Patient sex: M
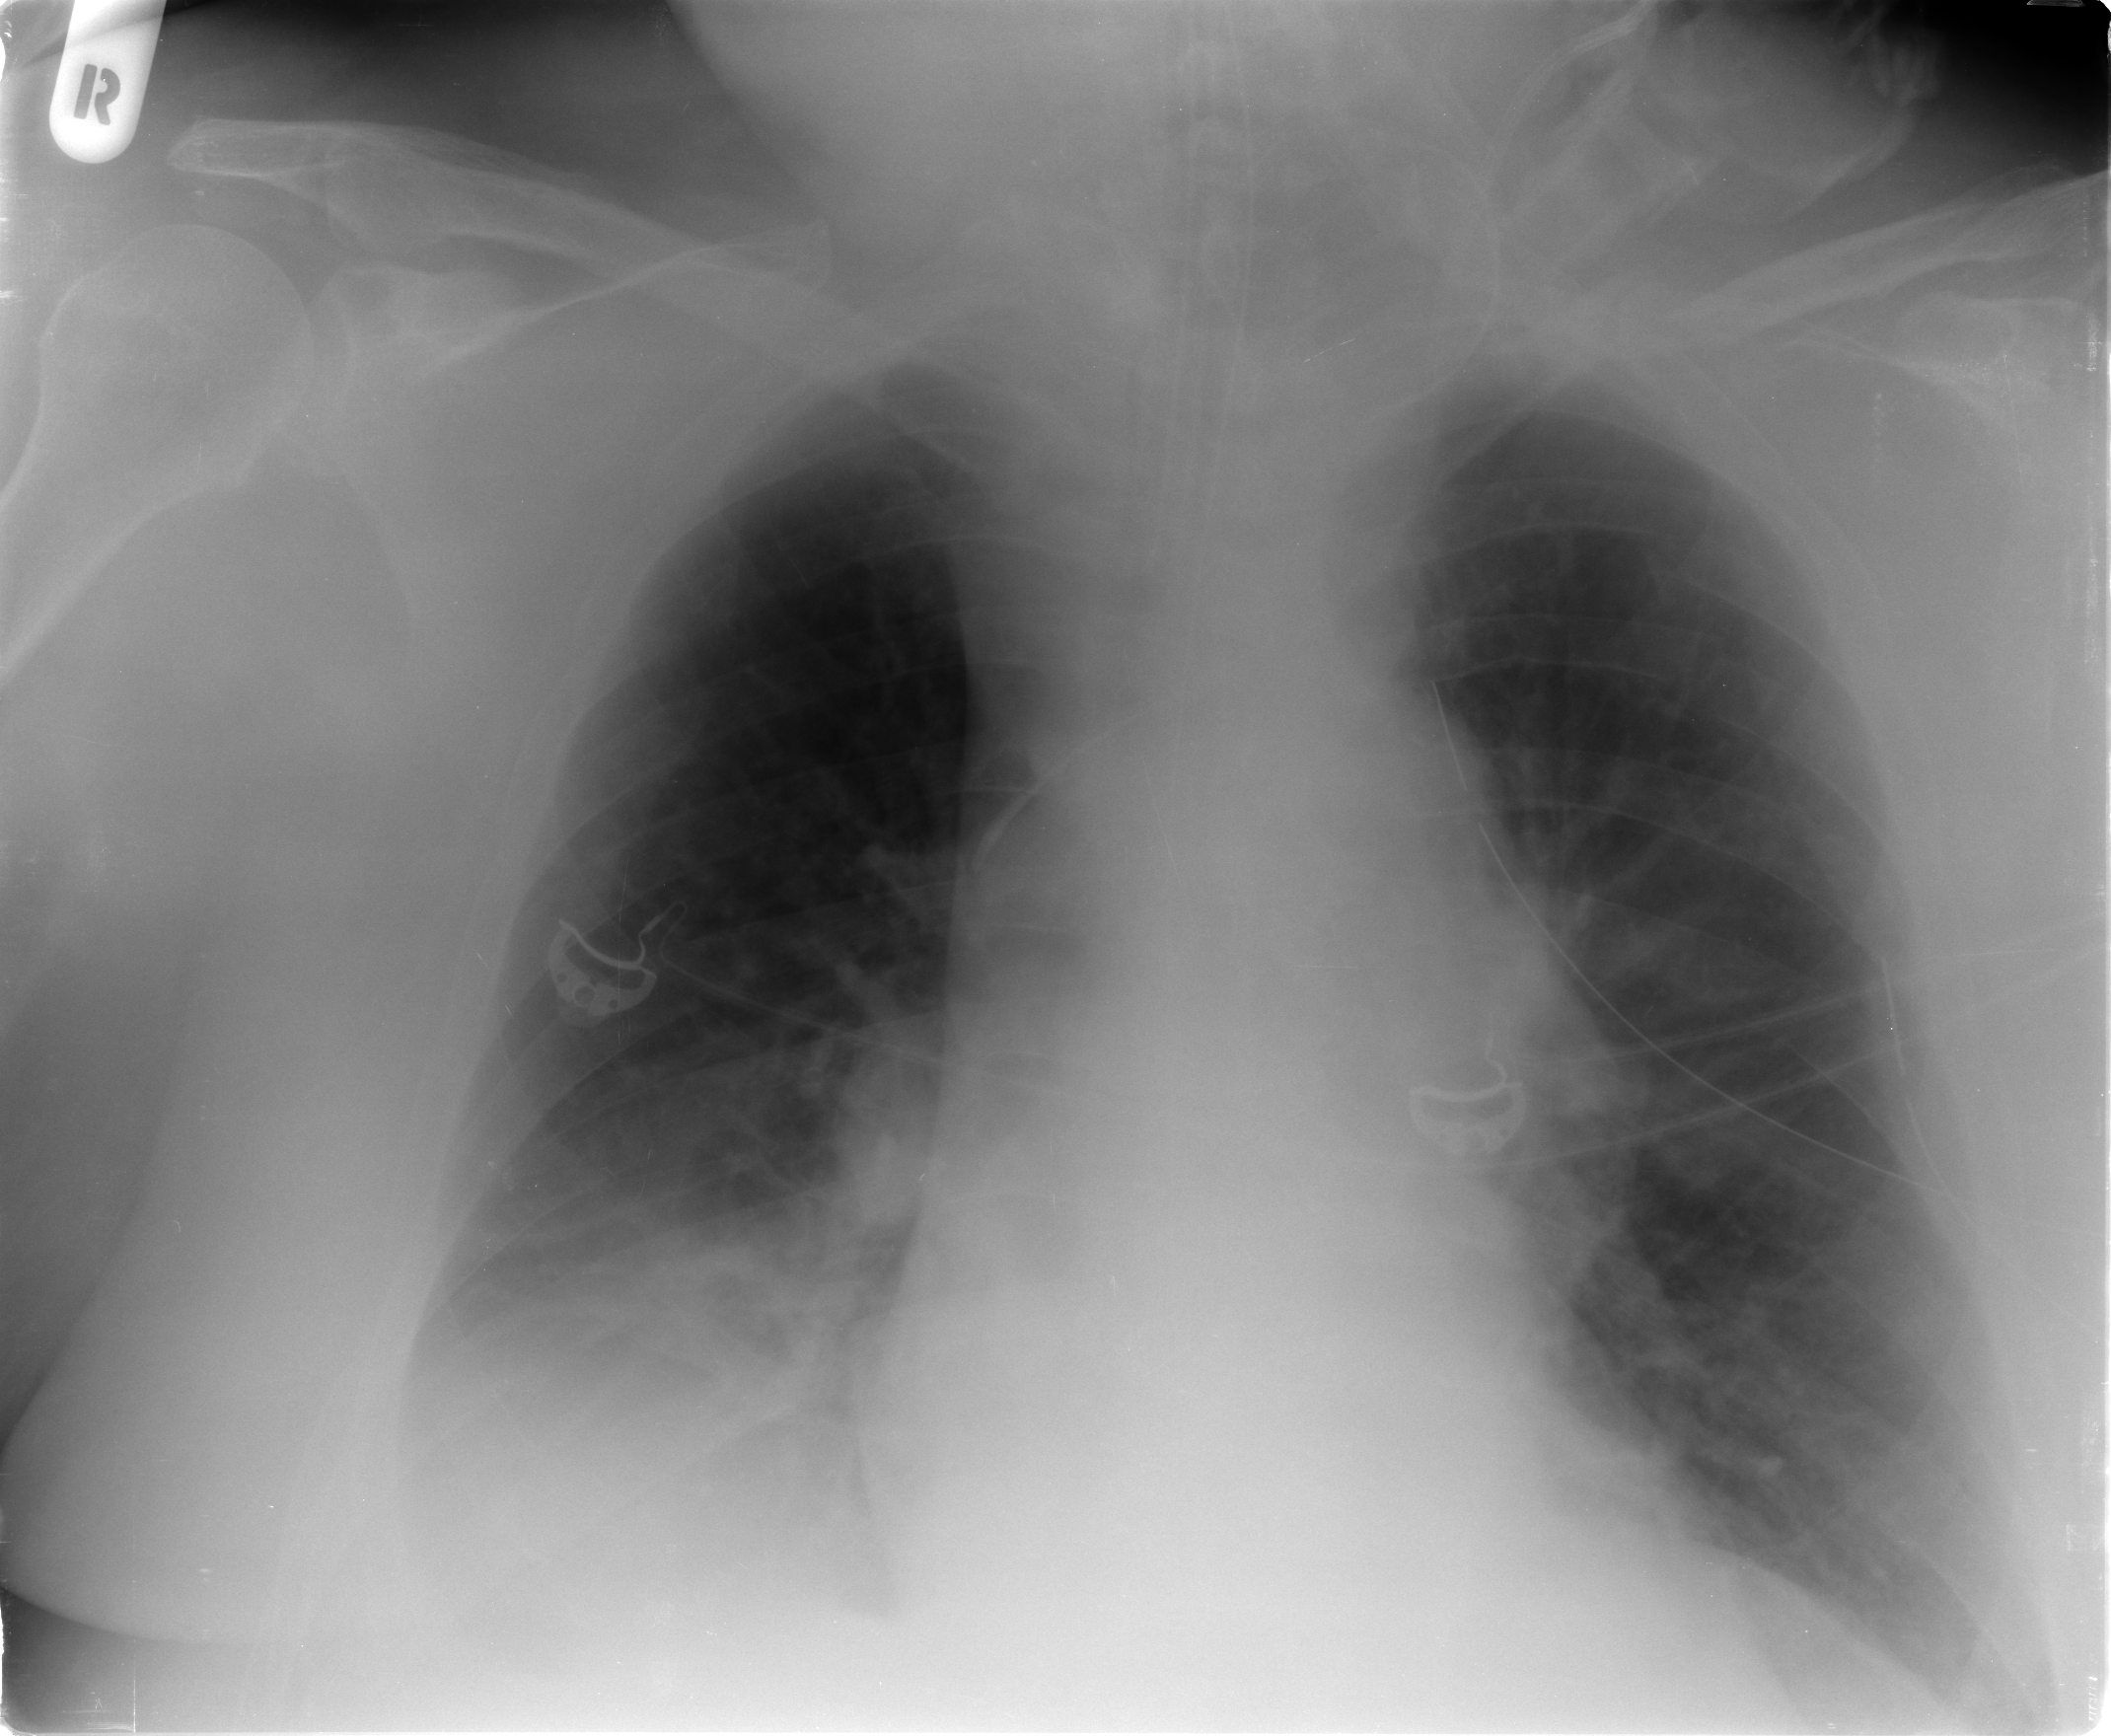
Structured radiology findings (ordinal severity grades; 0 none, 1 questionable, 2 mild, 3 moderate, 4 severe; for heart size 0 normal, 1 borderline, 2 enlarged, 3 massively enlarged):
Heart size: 0
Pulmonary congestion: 2
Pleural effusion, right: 3
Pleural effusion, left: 0
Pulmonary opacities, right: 2
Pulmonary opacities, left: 0
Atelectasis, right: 2
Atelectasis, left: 2